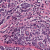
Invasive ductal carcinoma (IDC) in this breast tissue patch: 1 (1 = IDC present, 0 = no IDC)